Aerial crown-view tile of a tropical tree (Barro Colorado Island, Panama), acquired 20240918:
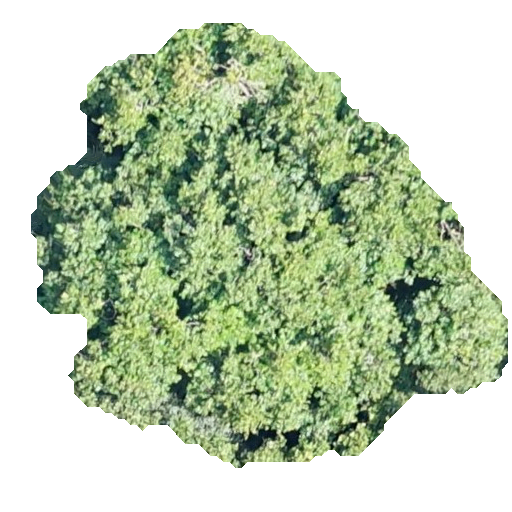
Species: Quararibea asterolepis
GBIF accepted scientific name: Quararibea asterolepis
Crown area: 223.909 m²